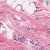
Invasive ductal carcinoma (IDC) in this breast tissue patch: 0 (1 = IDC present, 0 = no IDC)